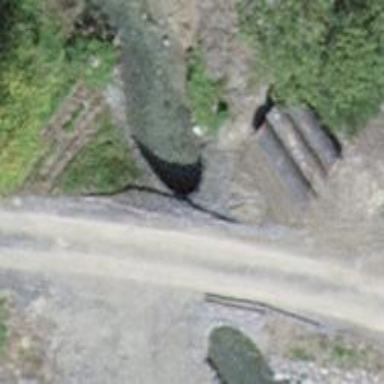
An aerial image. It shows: Culvert tunnel.